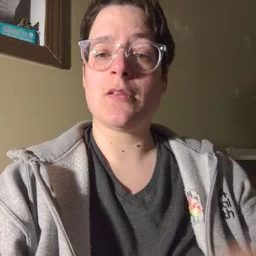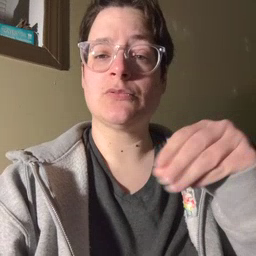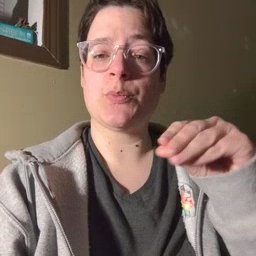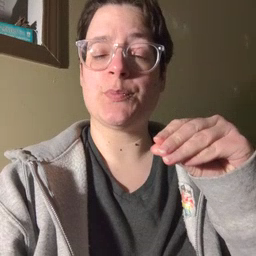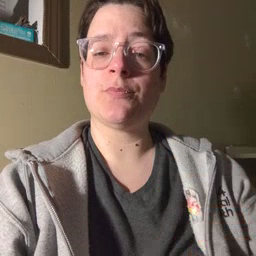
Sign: store